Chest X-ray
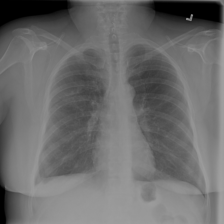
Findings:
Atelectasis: negative
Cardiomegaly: negative
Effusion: negative
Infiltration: negative
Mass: negative
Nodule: negative
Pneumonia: negative
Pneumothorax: negative
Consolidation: negative
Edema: negative
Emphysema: negative
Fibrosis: negative
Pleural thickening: negative
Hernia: negative